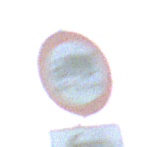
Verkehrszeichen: TatsaechlicheLaenge
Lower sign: RichtungsangabeDurchPfeile2
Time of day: SunriseSunset
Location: Outdoor (Nature)
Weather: Clear
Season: NotSpecified
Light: Natural